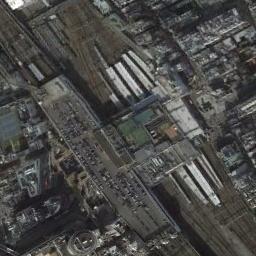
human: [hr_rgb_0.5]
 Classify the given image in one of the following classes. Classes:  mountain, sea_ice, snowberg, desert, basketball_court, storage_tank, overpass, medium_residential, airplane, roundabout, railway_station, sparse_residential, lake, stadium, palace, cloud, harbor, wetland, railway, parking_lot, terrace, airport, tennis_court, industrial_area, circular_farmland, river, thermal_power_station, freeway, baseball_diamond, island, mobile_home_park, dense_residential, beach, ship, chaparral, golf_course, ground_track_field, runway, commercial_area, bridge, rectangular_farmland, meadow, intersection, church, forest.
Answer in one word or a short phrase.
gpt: railway_station